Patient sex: F
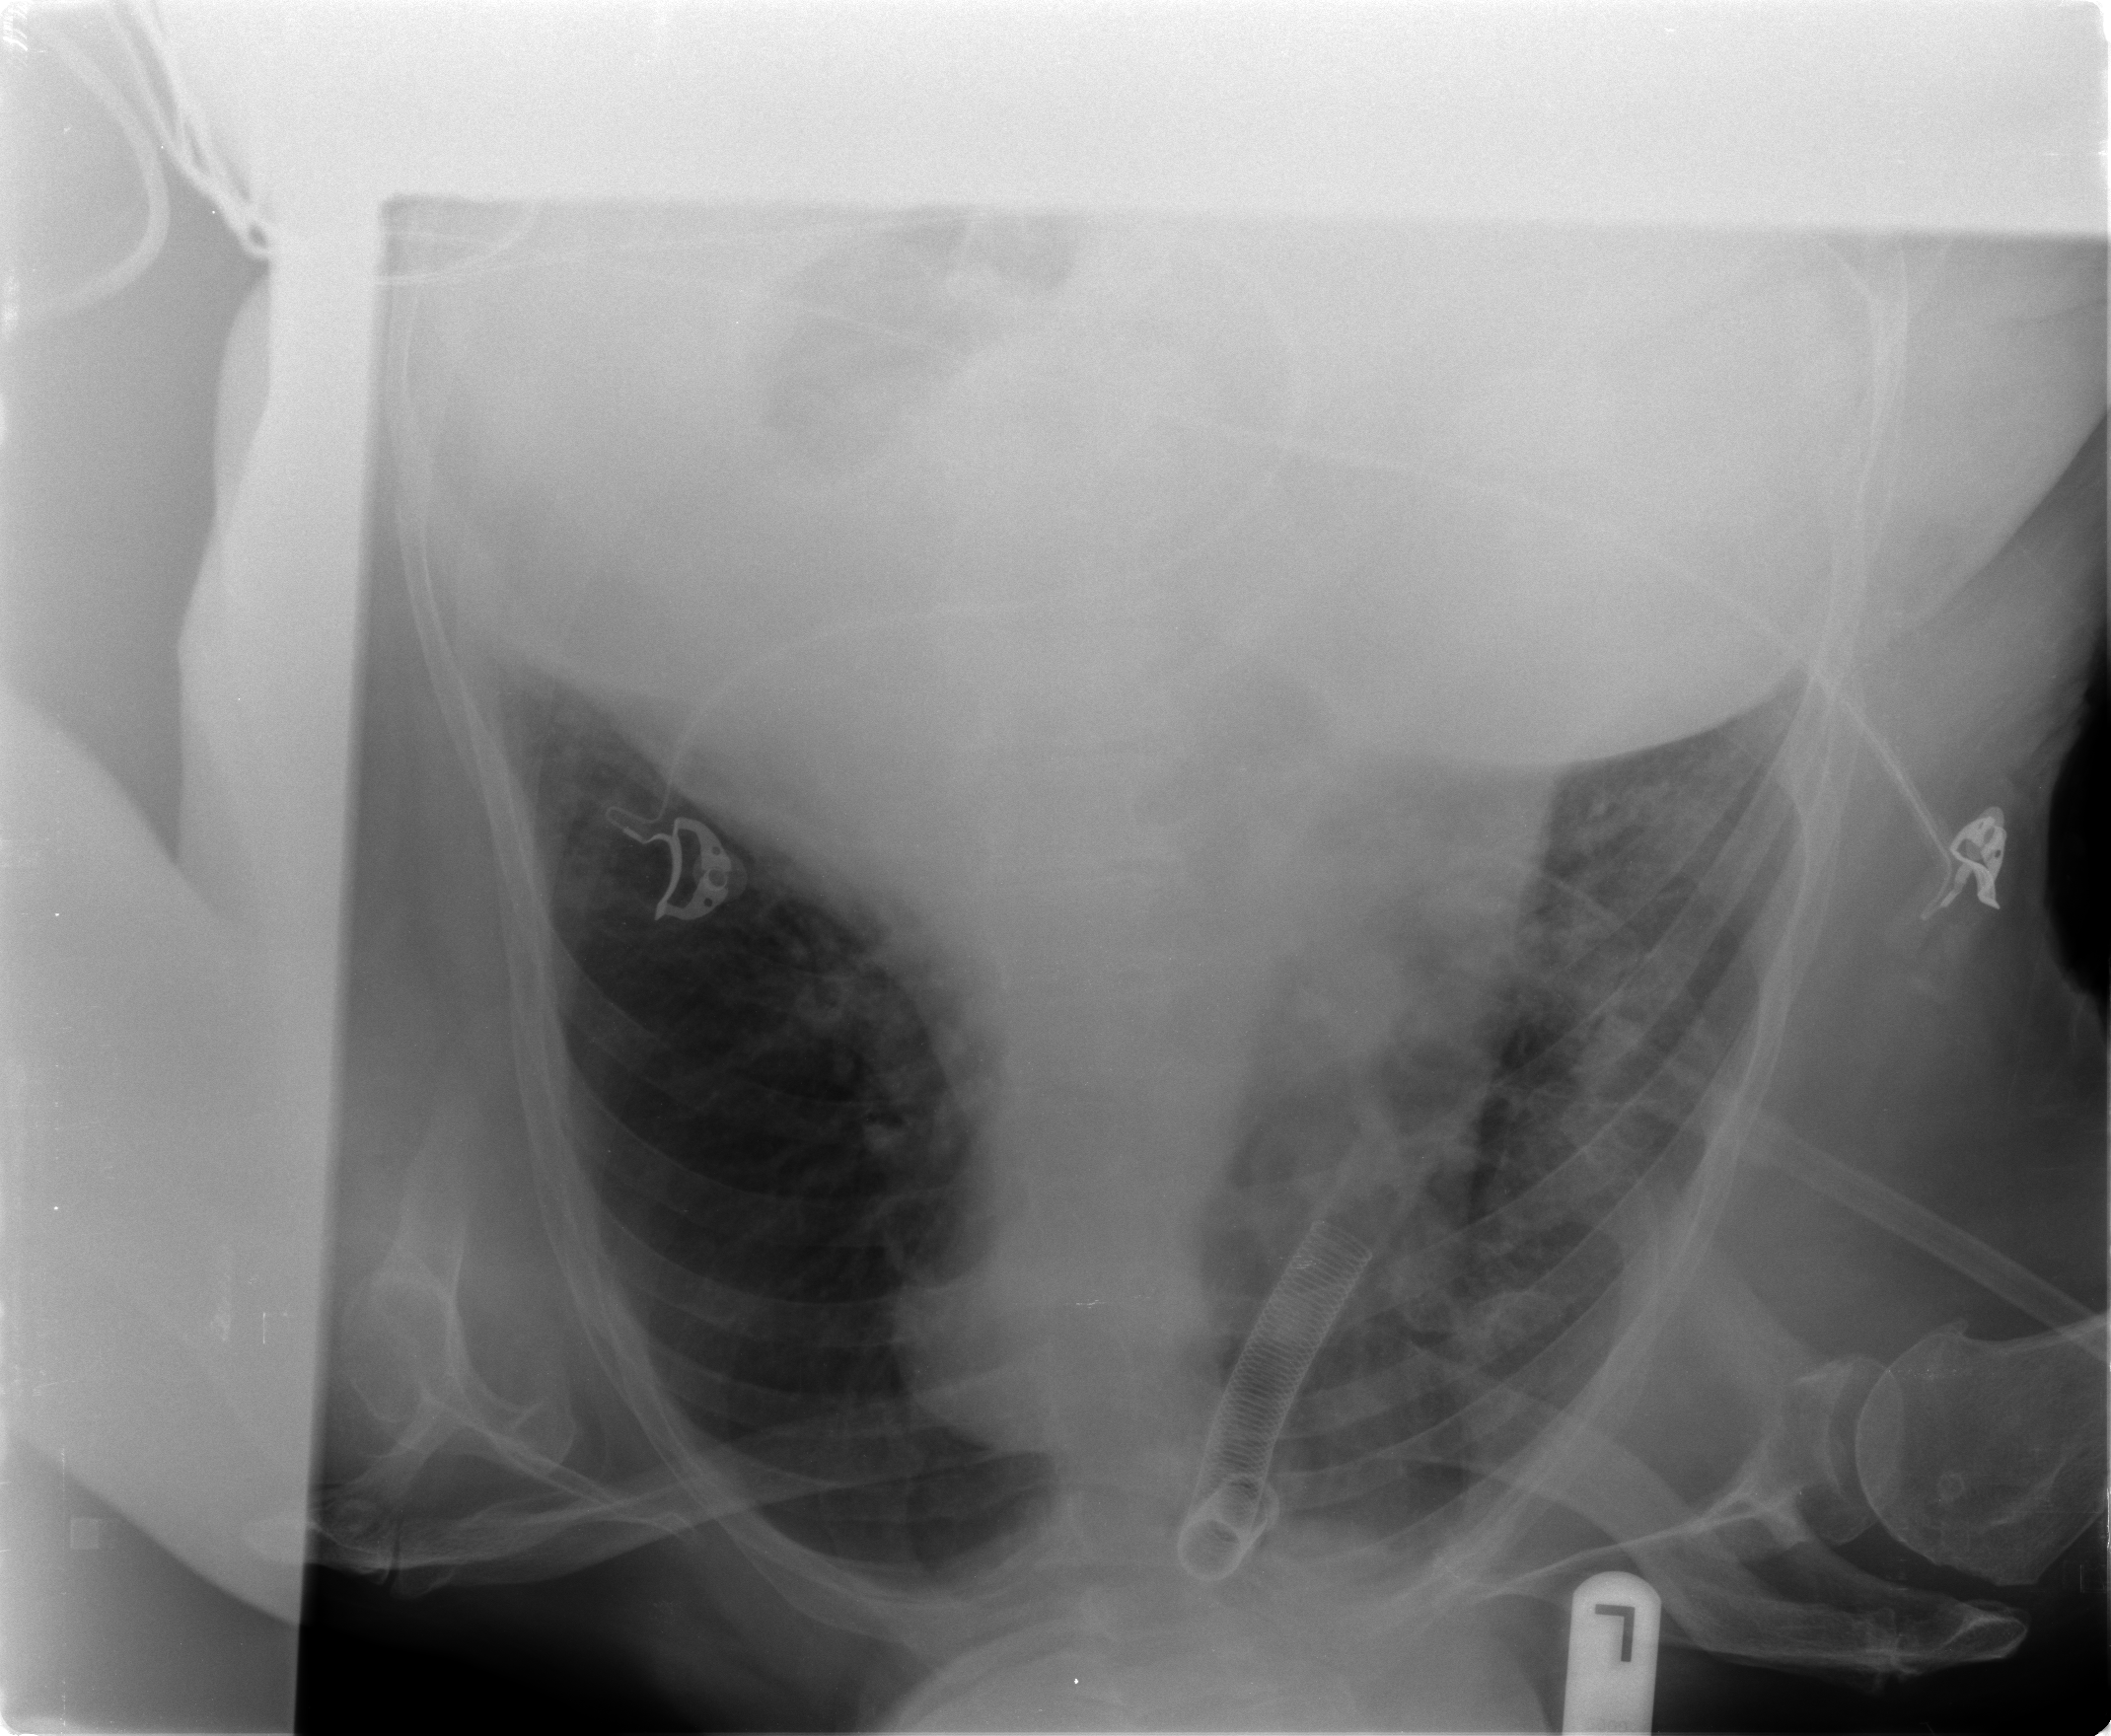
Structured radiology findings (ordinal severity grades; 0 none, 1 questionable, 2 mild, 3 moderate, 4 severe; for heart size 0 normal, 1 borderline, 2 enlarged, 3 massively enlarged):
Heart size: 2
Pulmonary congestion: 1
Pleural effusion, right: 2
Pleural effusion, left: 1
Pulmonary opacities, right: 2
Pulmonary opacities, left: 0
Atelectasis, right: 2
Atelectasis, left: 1